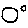
Label: circle